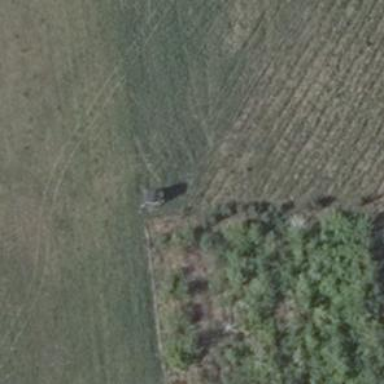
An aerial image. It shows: Hunting stand.